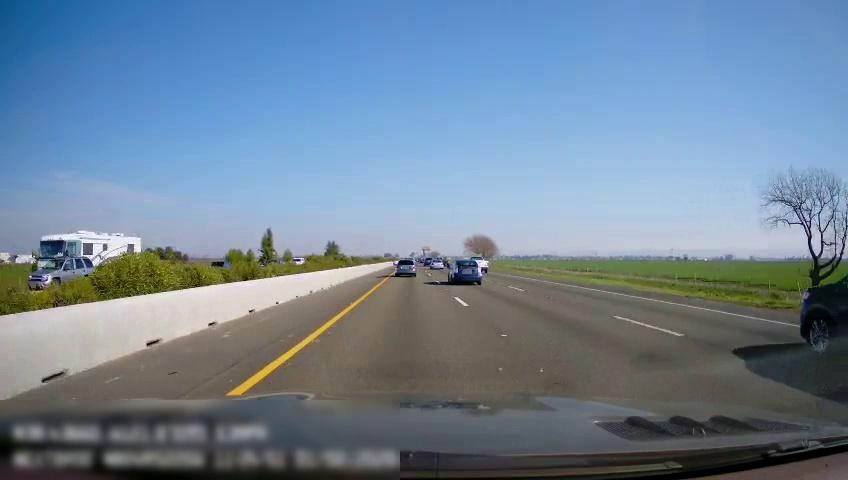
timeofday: Day
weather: Sunny
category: Drivable Space
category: Vehicles | Car
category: Vehicles | Bus
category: Vehicles | SUV
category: Vehicles | Car
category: Vehicles | SUV
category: Vehicles | Truck
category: Vehicles | Car
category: Vehicles | Car
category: Vehicles | SUV
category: Lanes | Current Lane
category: Lanes | Current Lane
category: Lanes | Alternate Lane
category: Lanes | Alternate Lane